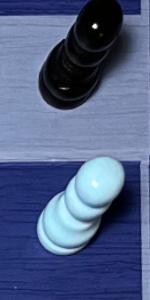
Label: Pawn_White